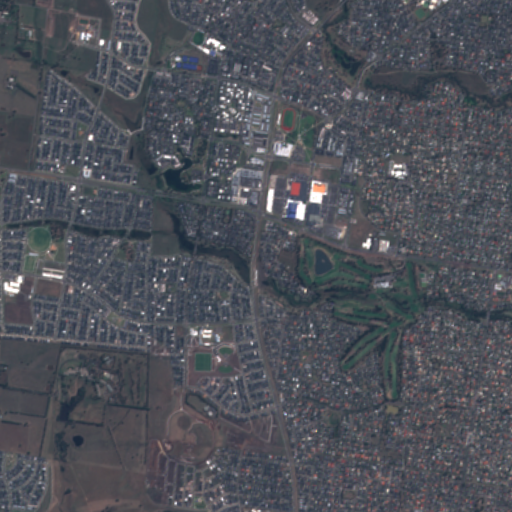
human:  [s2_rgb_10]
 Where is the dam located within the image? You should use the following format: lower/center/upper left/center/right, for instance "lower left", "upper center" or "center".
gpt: The dam is located in the upper left of the image.
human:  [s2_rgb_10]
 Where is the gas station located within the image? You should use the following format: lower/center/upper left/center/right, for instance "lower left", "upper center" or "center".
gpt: The gas station is located in the center of the image.
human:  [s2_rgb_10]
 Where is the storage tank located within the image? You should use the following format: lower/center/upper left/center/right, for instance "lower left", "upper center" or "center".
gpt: The storage tank is located in the lower center of the image.
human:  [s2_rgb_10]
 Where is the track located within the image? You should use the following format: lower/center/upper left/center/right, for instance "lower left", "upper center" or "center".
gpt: The track is located in the upper center of the image.
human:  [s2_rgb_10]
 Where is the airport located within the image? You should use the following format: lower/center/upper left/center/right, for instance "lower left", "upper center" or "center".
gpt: There is no airport in the image.